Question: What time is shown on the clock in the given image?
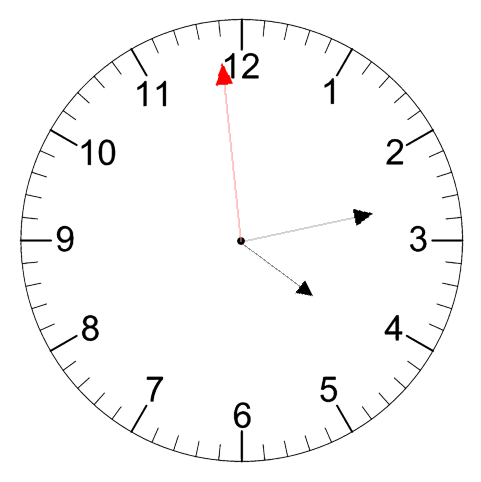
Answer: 04:12:59